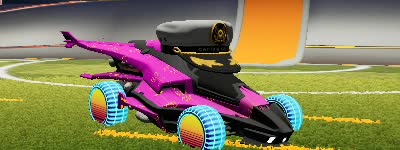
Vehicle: aftershock